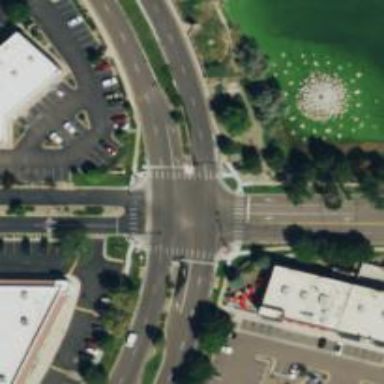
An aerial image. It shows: Marked crossing on the road.